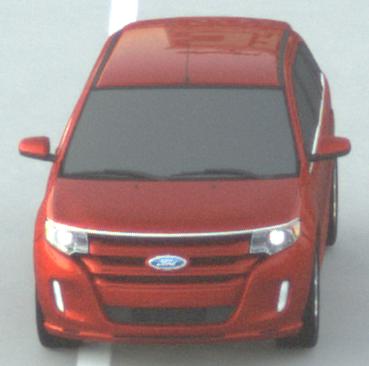
Make: Ford
Model: Edge
Detailed model: Gen. 1 Facelift
Model produced from: 2010
Model produced until: 2015
Doors: 5
Color: red
Road condition: dry road
Daytime: sunrise or sunset
Contrast: low contrast